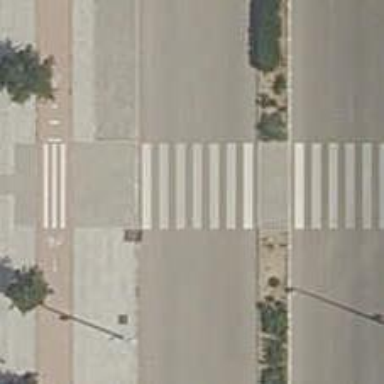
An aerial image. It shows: Uncontrolled crossing on the road.